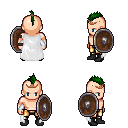
a pixel art fantasy rpg character, male body template, human, light skin, white cape, gold greaves, green mohawk hairstyle, bronze tiara, white cloth bracers, black shoes, shield, four views (front, back, left, right), 2x2 character sprite sheet, small pixel art, hard edges, no anti-aliasing